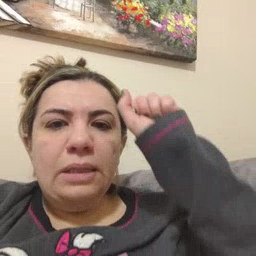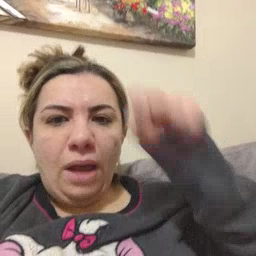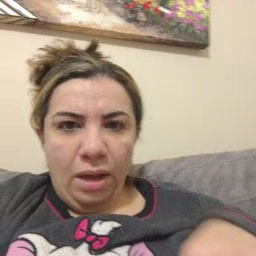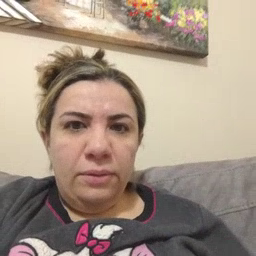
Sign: can